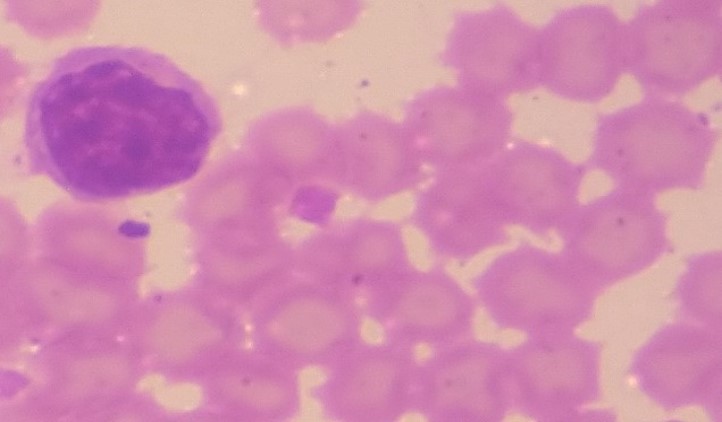
White blood cell type: Lymphocyte